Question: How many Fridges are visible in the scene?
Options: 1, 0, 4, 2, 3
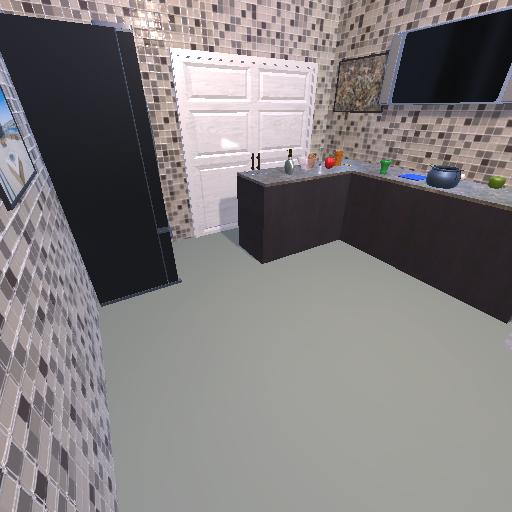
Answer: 1